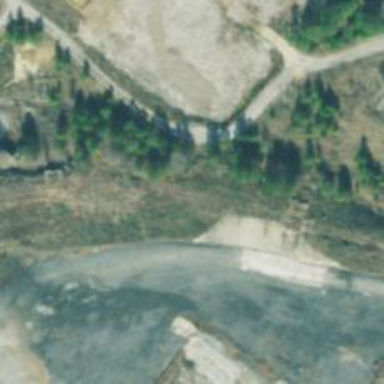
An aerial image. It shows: Abandoned railway spur.